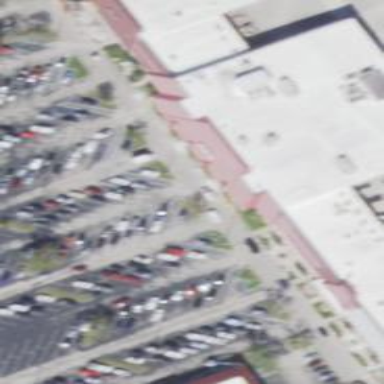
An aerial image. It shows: Parking space.